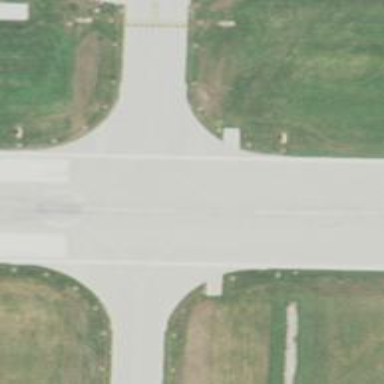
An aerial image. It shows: Image of taxiway at airport.